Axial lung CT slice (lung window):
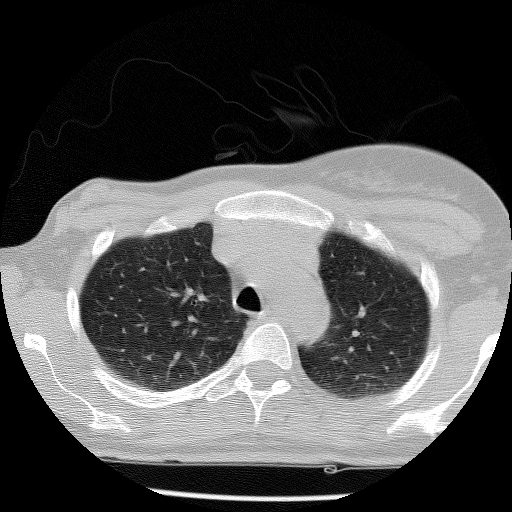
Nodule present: no